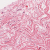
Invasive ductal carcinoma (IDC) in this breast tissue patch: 0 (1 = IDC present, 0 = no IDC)